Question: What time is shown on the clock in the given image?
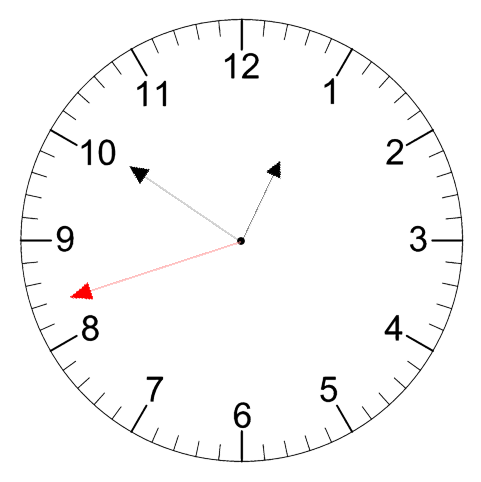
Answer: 12:50:42